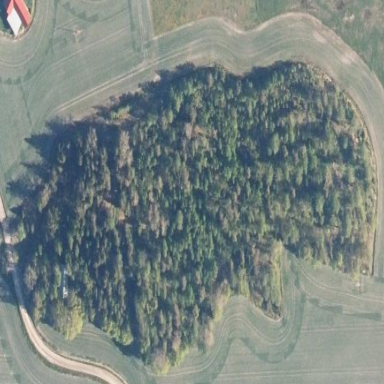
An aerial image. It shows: Forest area.